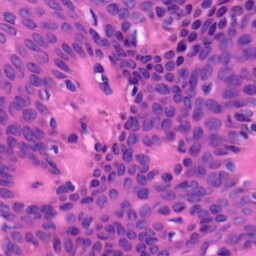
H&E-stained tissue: Skin